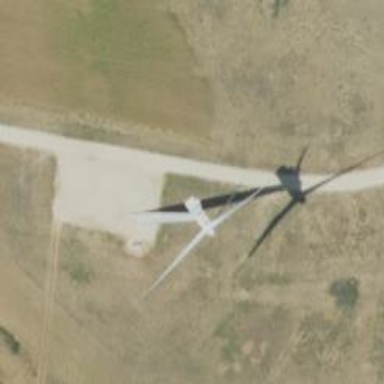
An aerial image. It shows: Wind generator with horizontal axis. The wind turbine is from Vestas.